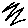
Label: zigzag